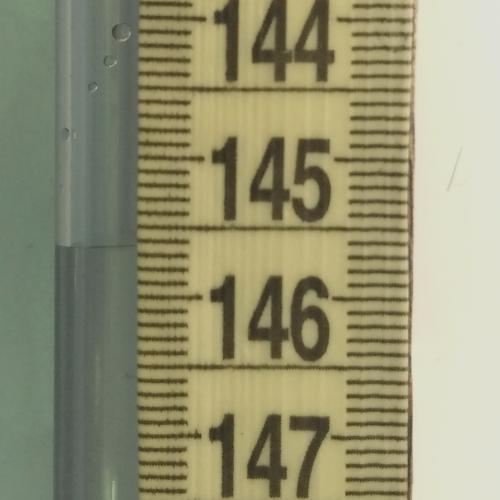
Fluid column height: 145.6 cm